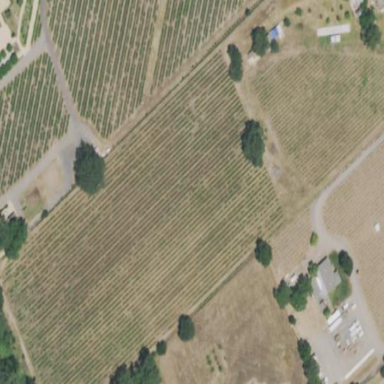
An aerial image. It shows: Vineyard growing wine grapes.